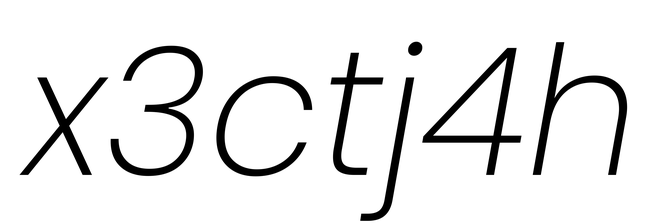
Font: Poppins-ExtraLightItalic